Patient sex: F
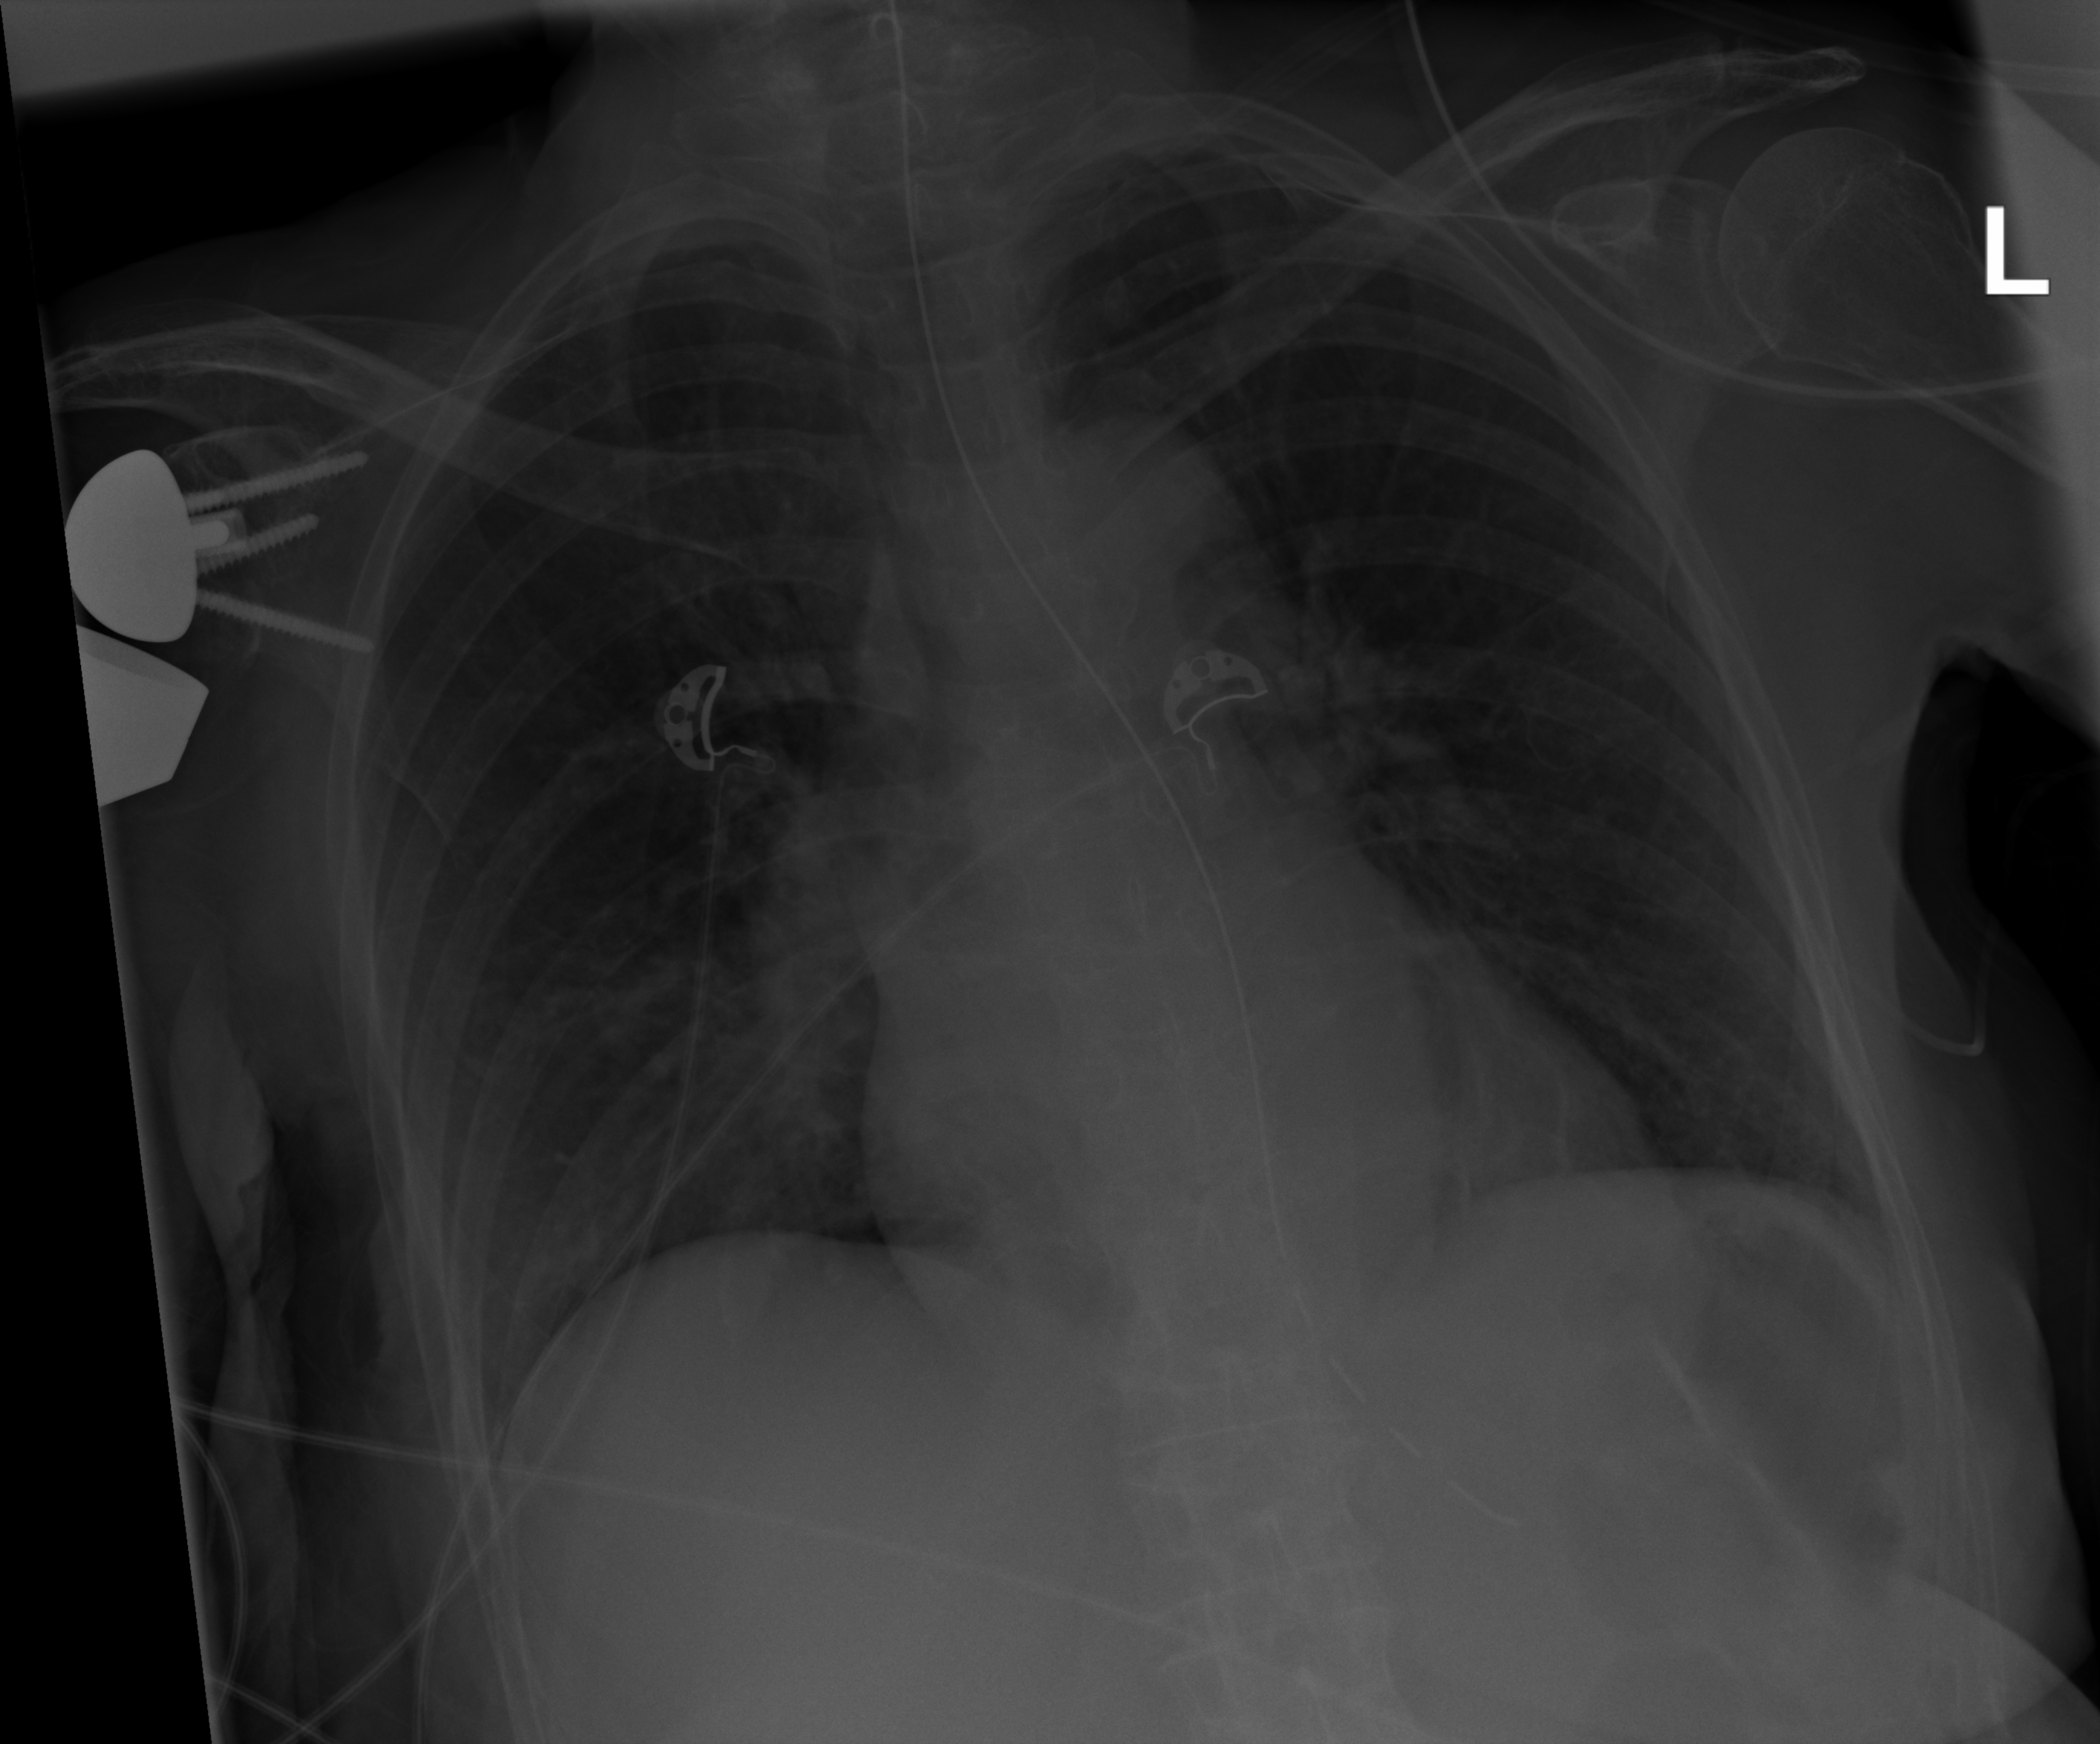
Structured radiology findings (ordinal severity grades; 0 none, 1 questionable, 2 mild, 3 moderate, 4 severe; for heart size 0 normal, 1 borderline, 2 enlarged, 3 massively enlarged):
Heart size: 0
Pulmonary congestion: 0
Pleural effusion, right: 0
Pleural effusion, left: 0
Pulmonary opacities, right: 2
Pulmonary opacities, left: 0
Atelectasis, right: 2
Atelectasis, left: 0